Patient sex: M
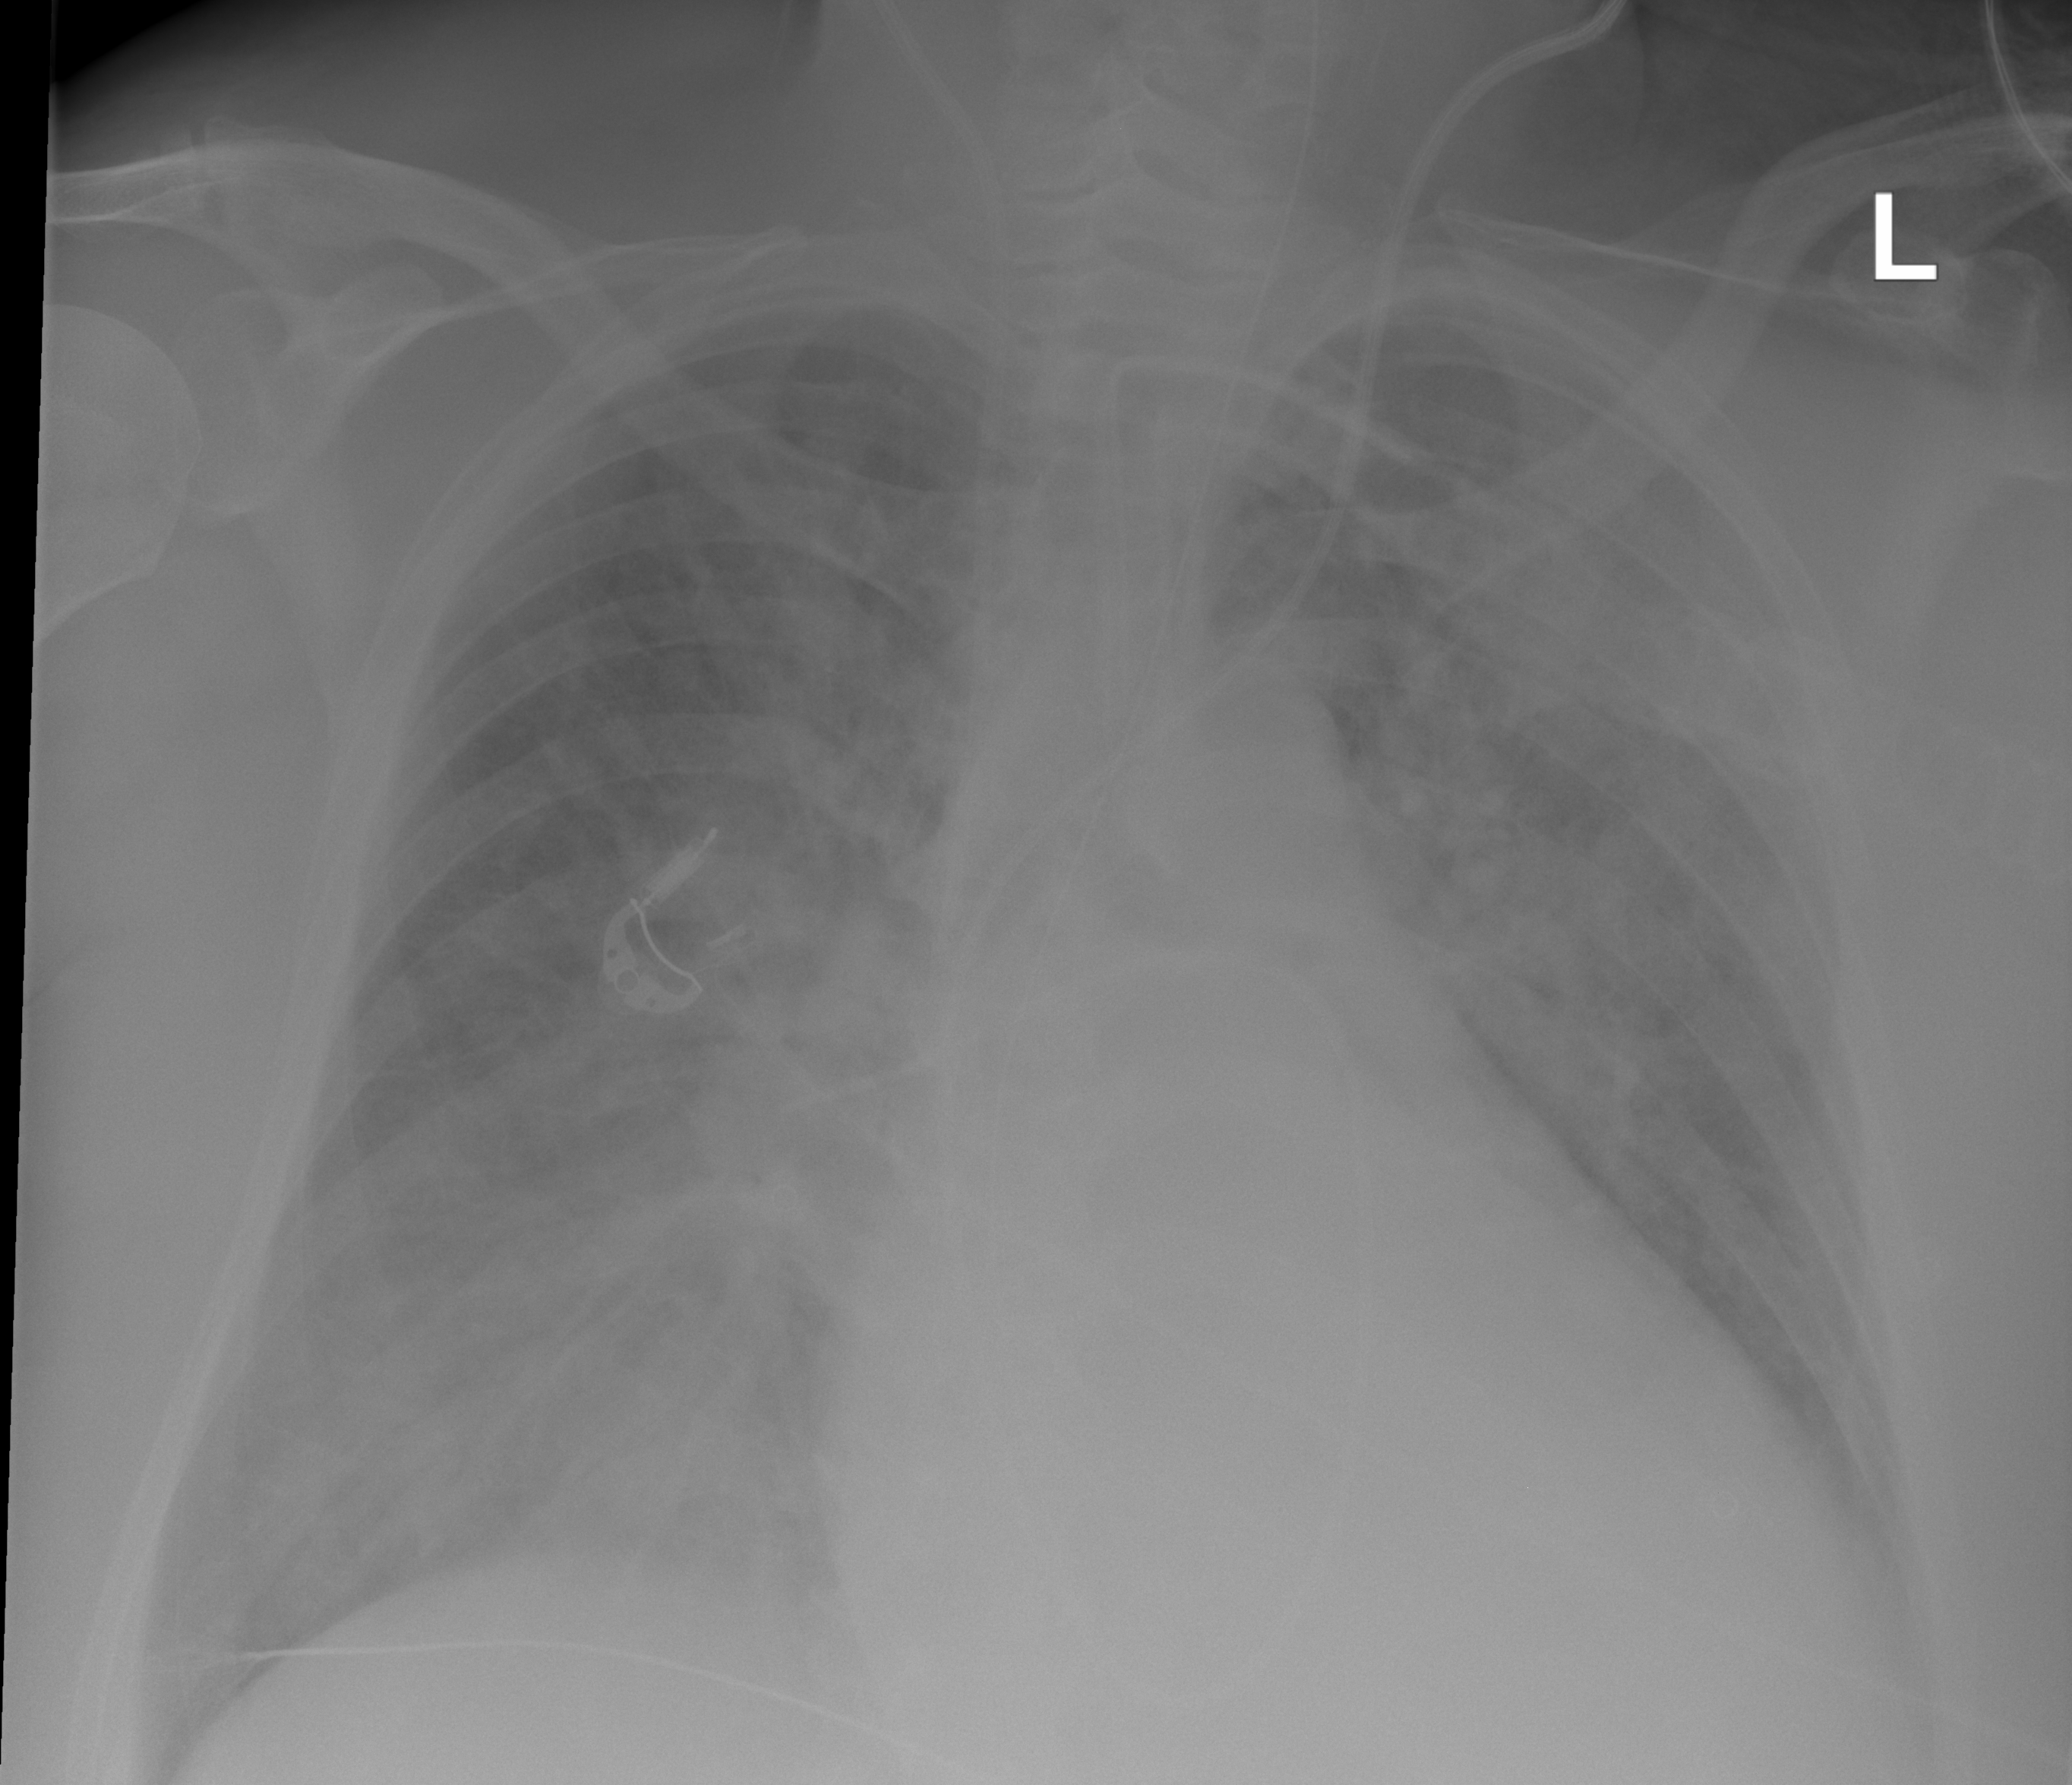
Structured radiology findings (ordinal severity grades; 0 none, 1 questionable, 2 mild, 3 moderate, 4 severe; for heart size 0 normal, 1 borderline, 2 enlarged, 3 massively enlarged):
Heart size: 3
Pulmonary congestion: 3
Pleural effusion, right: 2
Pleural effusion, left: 2
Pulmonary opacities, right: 3
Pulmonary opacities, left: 2
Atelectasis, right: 2
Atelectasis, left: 2